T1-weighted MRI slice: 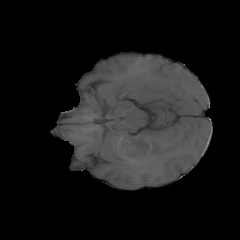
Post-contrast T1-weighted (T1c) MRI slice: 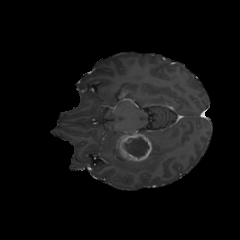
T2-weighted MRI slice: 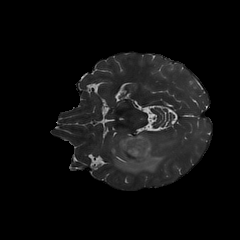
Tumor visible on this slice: yes